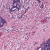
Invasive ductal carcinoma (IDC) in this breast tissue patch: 0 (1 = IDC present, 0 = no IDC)